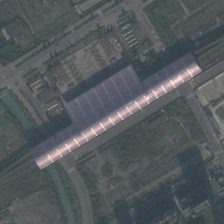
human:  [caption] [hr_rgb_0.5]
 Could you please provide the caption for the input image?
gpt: the main colour of the station is pink and it is decorated with silver-grey lines .

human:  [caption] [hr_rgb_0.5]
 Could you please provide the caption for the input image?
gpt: many green trees and meadows are in two sides of a railway station .

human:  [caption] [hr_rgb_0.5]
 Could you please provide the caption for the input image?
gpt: many green trees and meadows are in two sides of a railway station .

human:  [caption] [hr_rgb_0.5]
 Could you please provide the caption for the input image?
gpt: the main colour of the station is pink and it is decorated with silver-grey lines .

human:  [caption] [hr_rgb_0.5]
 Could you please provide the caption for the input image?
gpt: many green trees and meadows are in two sides of a railway station .